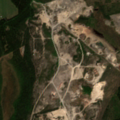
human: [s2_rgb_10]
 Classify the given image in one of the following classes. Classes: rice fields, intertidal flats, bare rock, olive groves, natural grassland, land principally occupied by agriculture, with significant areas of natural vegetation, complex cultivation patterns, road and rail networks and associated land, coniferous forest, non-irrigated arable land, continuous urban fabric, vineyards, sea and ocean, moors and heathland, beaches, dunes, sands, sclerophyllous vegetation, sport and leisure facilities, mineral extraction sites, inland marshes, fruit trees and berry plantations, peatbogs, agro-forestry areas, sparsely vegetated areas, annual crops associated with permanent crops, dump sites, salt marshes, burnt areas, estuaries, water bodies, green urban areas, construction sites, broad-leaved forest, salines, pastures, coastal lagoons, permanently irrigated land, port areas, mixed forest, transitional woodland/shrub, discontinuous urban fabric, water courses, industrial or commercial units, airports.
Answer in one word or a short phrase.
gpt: mineral extraction sites, land principally occupied by agriculture, with significant areas of natural vegetation, coniferous forest, mixed forest, transitional woodland/shrub